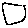
Label: square